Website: crate-barrel
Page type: delivery-shipping
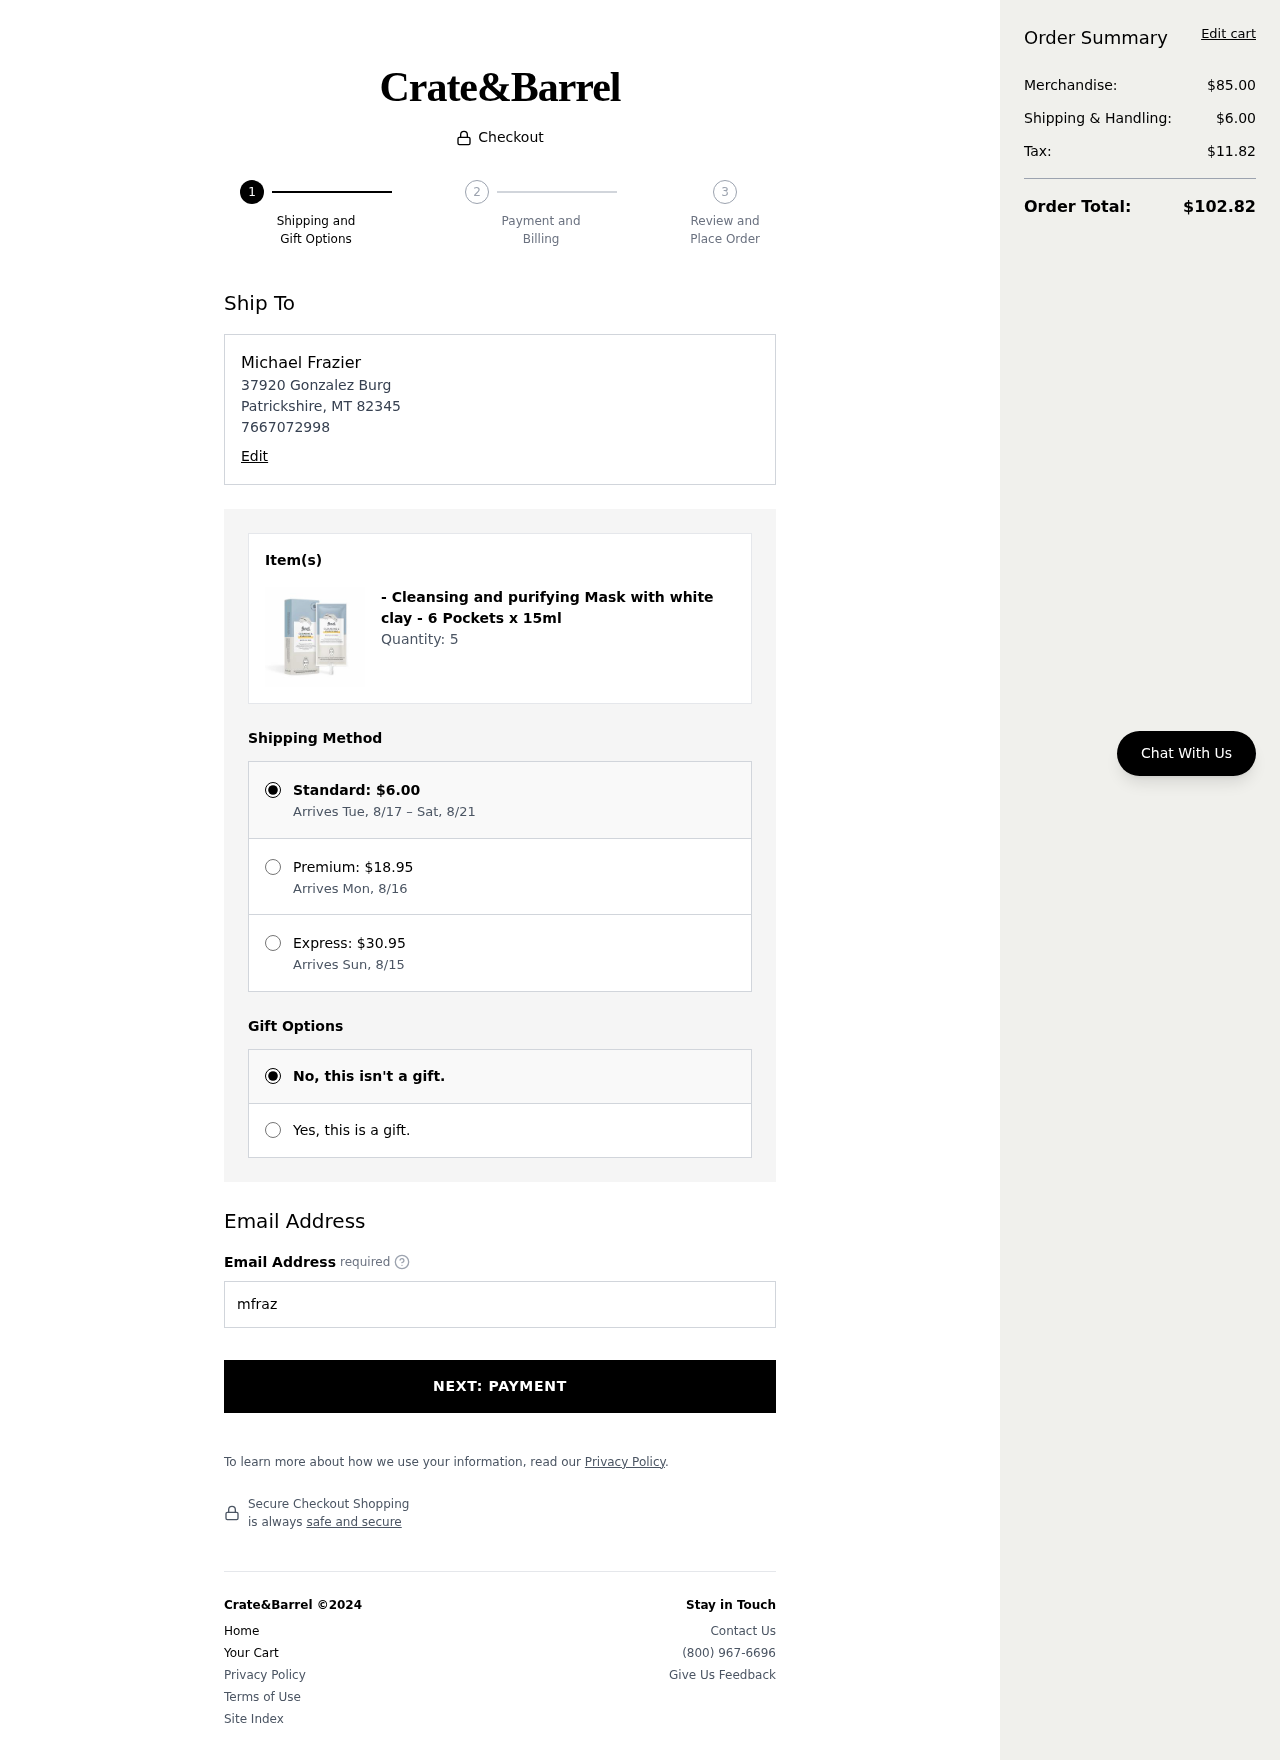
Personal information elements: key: PII_EMAIL
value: mfrazier@yahoo.com
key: PII_FULLNAME
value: Michael Frazier
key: PII_PHONE
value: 7667072998
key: PII_STREET
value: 37920 Gonzalez Burg
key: PII_CITY_STATE_ZIP
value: Patrickshire, MT 82345
Product elements: key: PRODUCT1_NAME
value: - Cleansing and purifying Mask with white clay - 6 Pockets x 15ml
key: PRODUCT1_QUANTITY
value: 5
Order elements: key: ORDER_SHIPPING_COST
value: $6.00
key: ORDER_SHIPPING_DATE
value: Arrives Tue, 8/17 – Sat, 8/21
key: ORDER_PREMIUM_SHIPPING
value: $18.95
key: ORDER_PREMIUM_DATE
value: Arrives Mon, 8/16
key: ORDER_EXPRESS_SHIPPING
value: $30.95
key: ORDER_EXPRESS_DATE
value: Arrives Sun, 8/15
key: ORDER_SUBTOTAL
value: $85.00
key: ORDER_TAX
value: $11.82
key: ORDER_TOTAL
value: $102.82